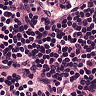
Metastatic tissue present: no